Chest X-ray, PA view. Patient: 54 years old, sex M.
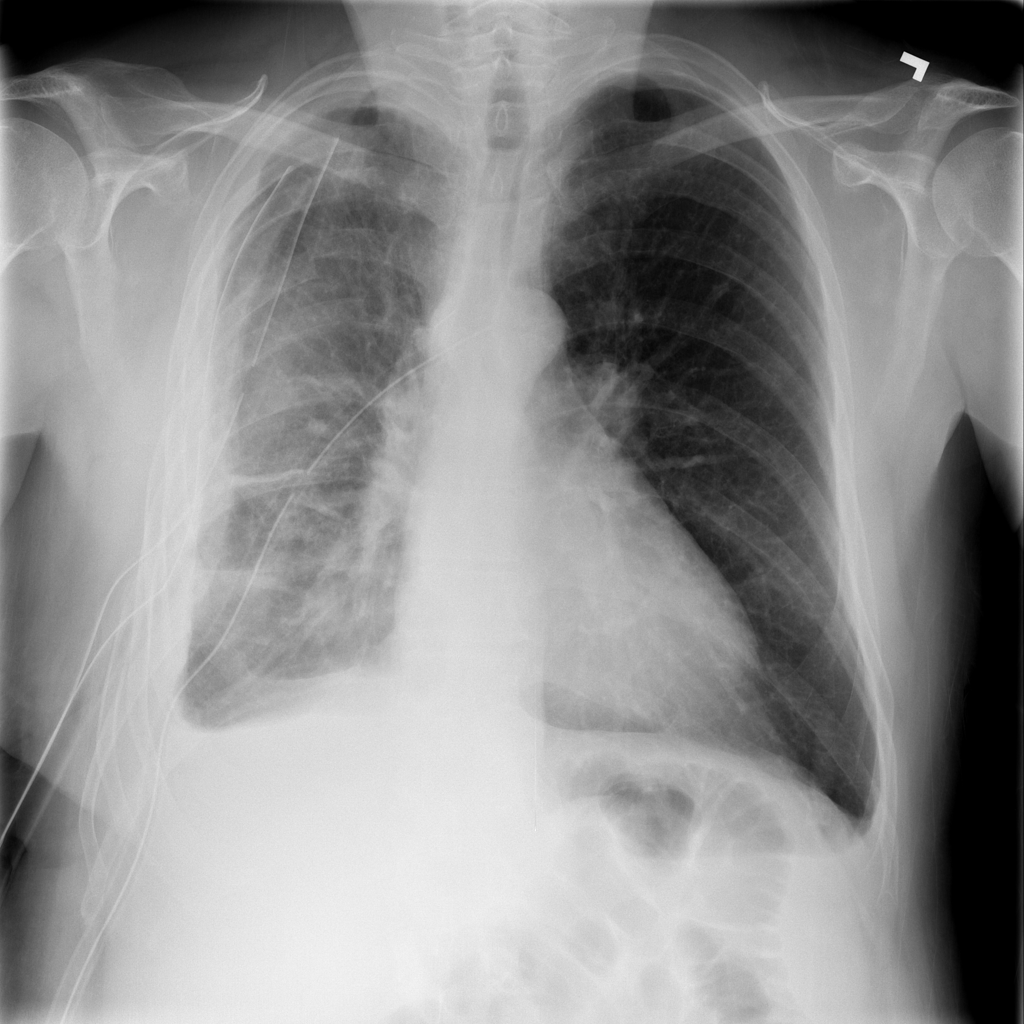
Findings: Effusion